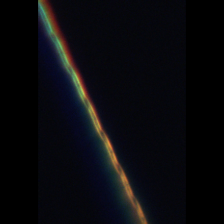
Taxon: Psuedo-nitzschia
Group: Diatoms